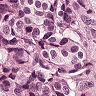
Metastatic tissue present: yes